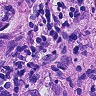
Metastatic tissue present: yes